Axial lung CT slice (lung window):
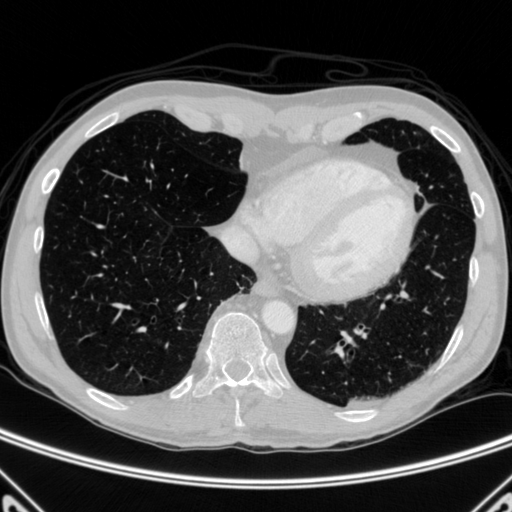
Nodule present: no